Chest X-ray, PA view. Patient: 46 years old, sex M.
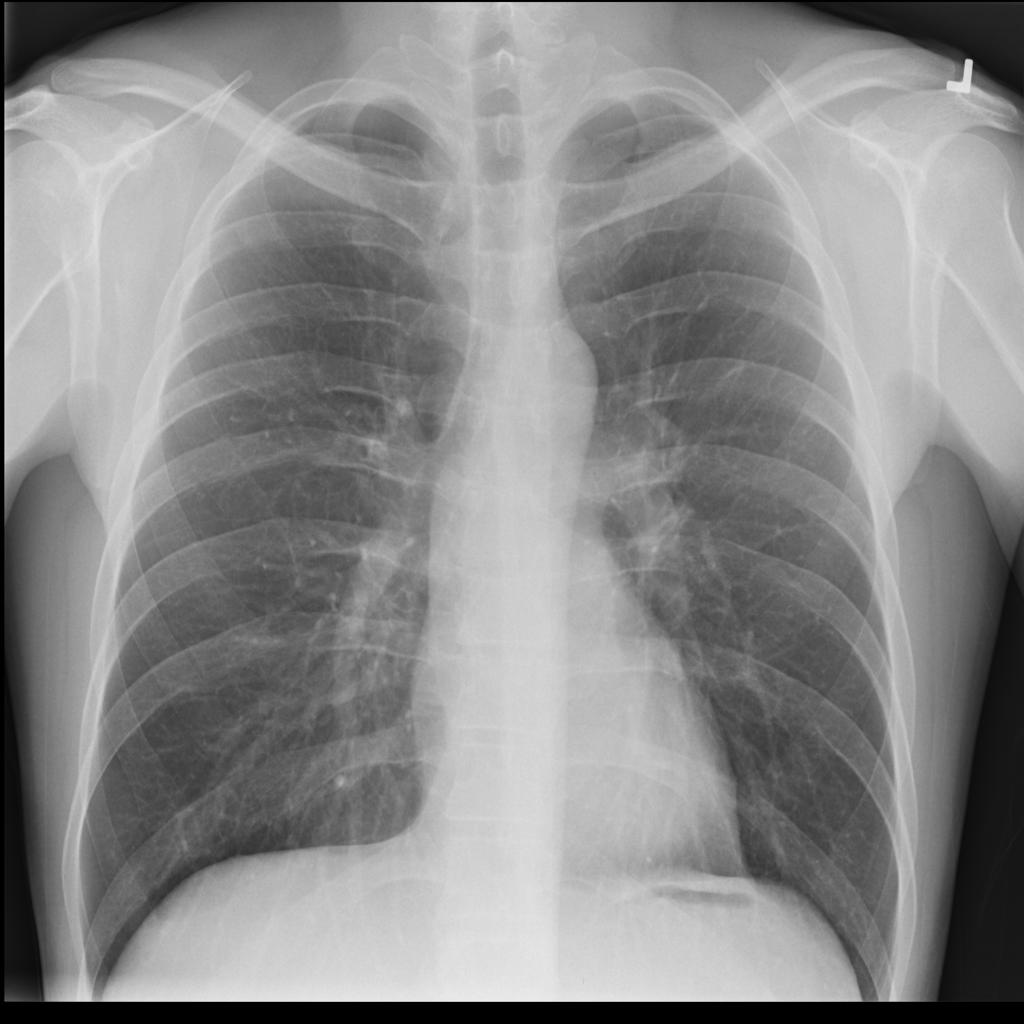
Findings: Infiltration